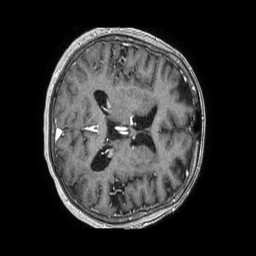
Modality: T1w
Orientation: axial
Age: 56
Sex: female
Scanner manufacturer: philips
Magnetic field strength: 1.5 T
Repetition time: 0.00779 s
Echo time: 0.003646 s